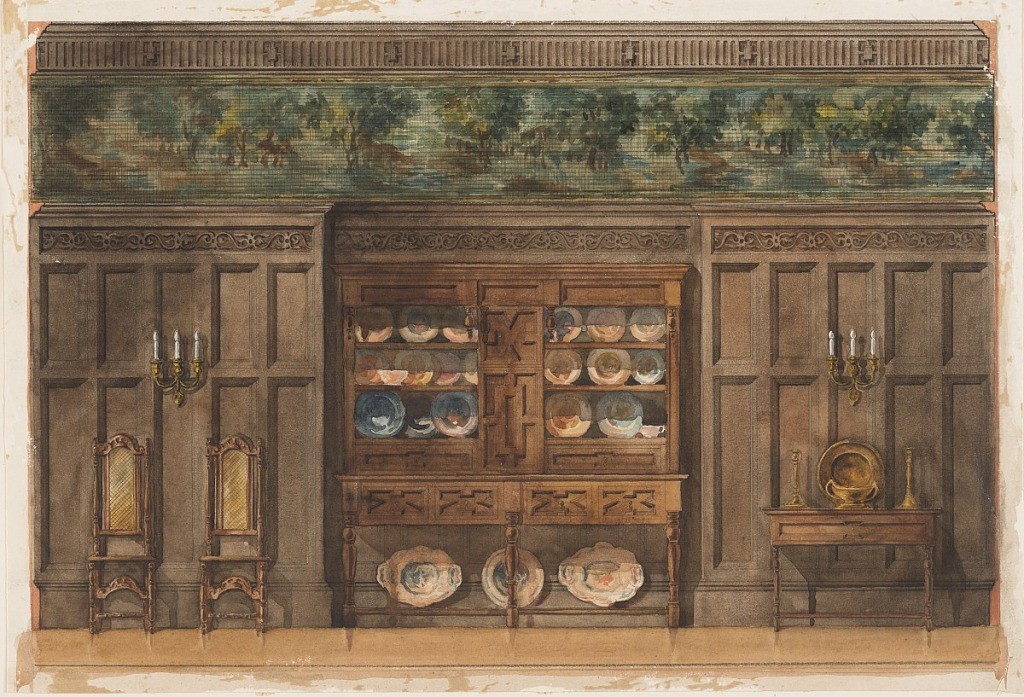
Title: Side elevation of a dining room
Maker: Izabel M. Coles, American, 1890 - 1964
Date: ca. 1909
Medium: Pencil and watercolor on paper
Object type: Drawing
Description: Design for the wall of a panelled room, with a wide border of wall-paper between the cornice and the wall-panelling. In the center a china cupboard, flanked by two side chairs, left; table, right.